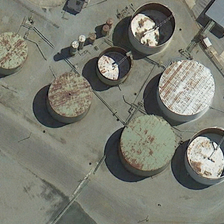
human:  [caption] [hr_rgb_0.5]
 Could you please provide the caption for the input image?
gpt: these stained storage tanks are linked with pipes here .

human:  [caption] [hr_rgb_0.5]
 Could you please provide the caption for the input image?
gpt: some storage tanks of green or white with rusty surface is on the concrete together with two square buildings .

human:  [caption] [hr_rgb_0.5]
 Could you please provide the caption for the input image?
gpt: some storage tanks of green or white with rusty surface is on the concrete together with two square buildings .

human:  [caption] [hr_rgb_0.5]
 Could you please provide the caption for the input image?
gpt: there are seven antiquated columnar there of which are without lids .

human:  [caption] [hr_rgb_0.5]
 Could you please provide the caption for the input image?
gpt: several storage tanks are together .